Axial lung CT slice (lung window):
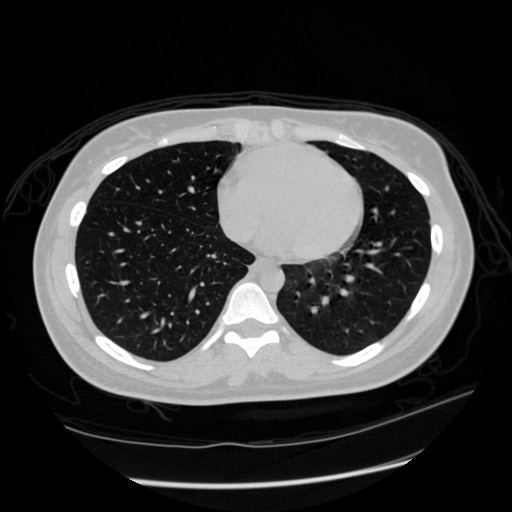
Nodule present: no